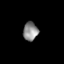
Tissue: skin
Cell type: Fibroblasts
Senescence score: 0.8188
Nuclear area (px): 272
Mean DAPI intensity: 138.162